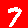
Digit: 7